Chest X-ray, AP view. Patient: 39 years old, sex F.
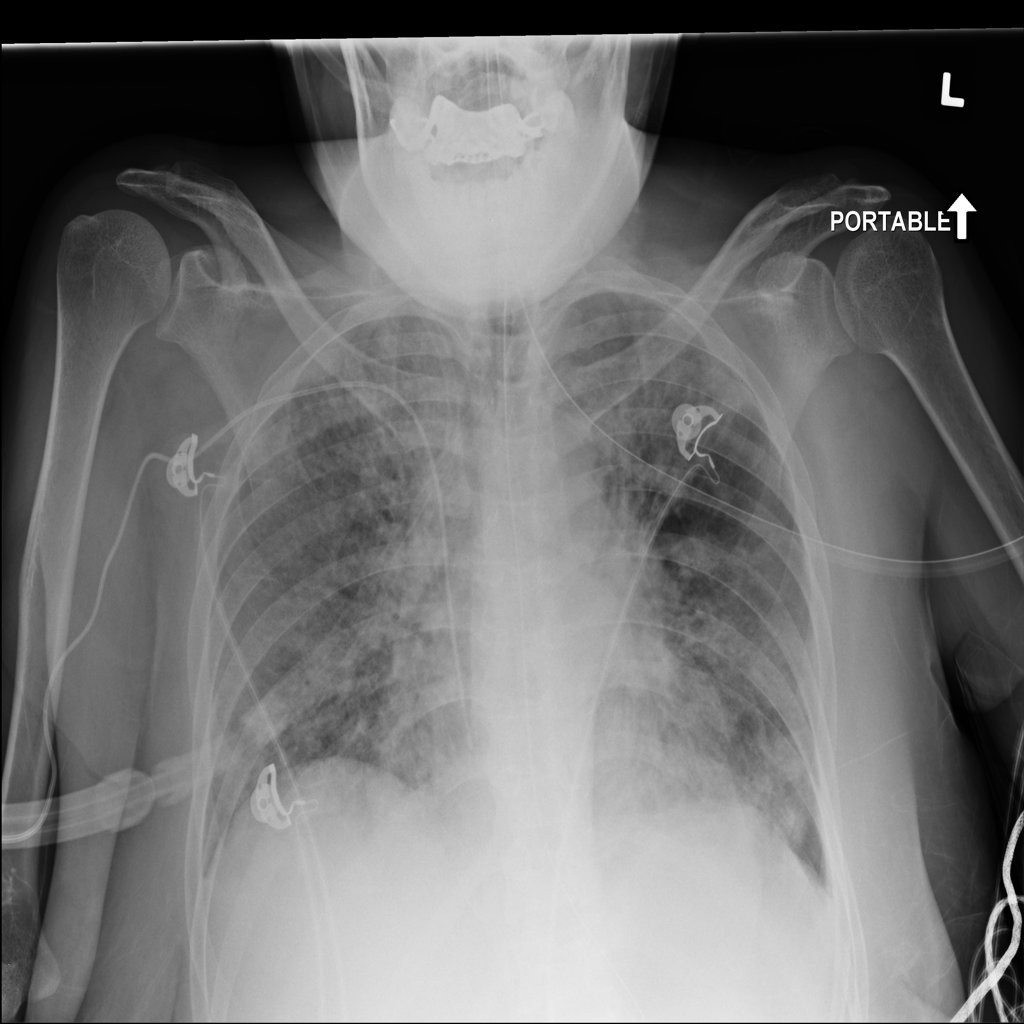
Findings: Infiltration, Pneumonia